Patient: sex M, age 58
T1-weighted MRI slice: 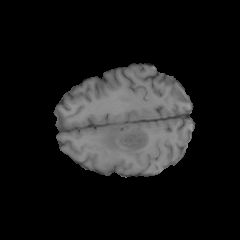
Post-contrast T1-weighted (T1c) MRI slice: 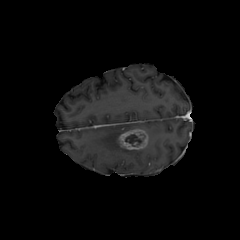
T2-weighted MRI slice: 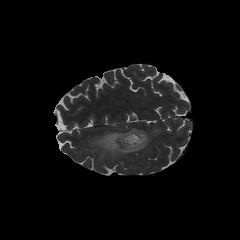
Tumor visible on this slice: yes
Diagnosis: Glioblastoma, IDH-wildtype
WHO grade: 4